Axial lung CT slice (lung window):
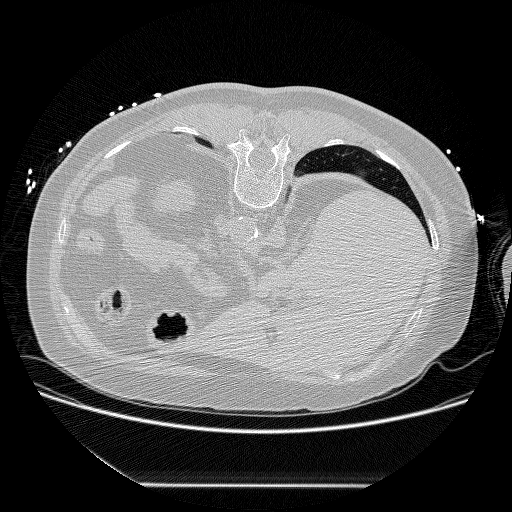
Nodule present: no